Interaction volume radius: 10 \u00c5
Interaction volume height: 10 \u00c5
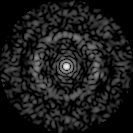
Disorder parameter: 0.8477